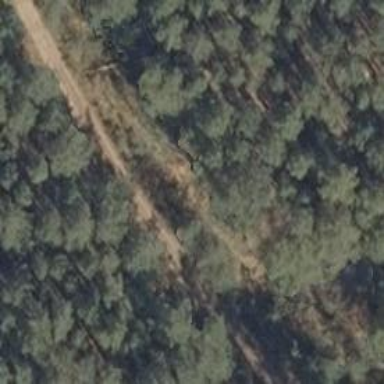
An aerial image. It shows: Grassy track with grade 5 track type.